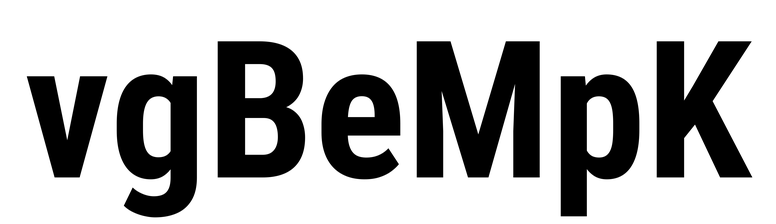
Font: Roboto_Condensed_Bold